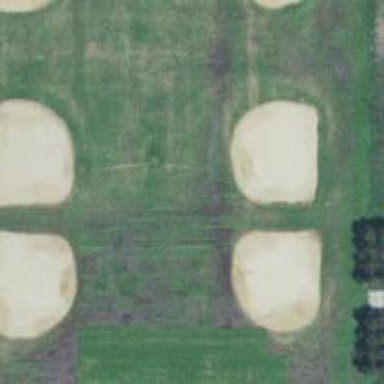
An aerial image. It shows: Baseball pitch for leisure land.